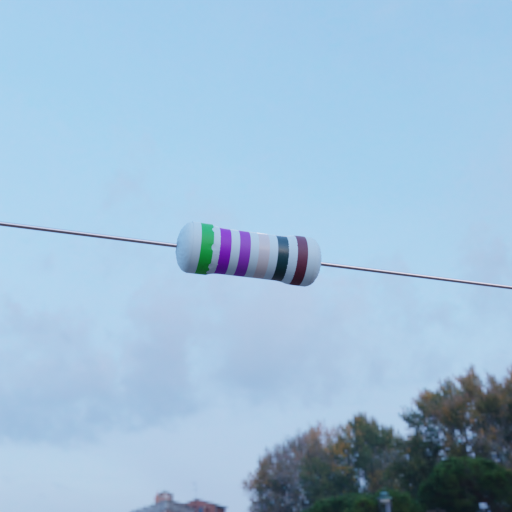
Resistor colour bands (in order): green, violet, violet, silver, black, brown